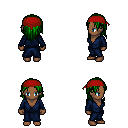
a pixel art fantasy rpg character, female body template, human, dark skin, blue robe, metal pants, green long hairstyle, red bandana, four views (front, back, left, right), 2x2 character sprite sheet, small pixel art, hard edges, no anti-aliasing